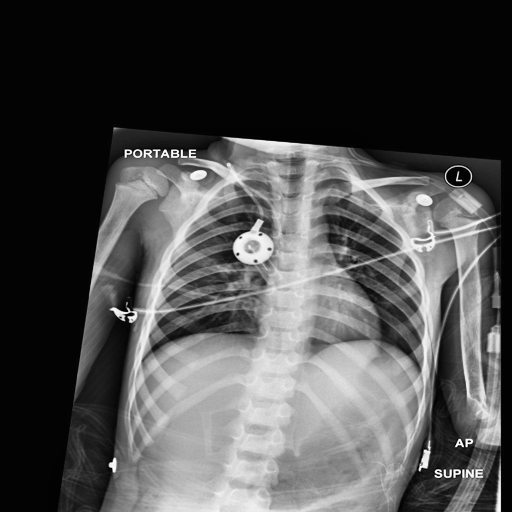
Finding: NORMAL